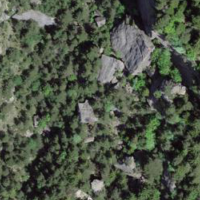
EUNIS habitat code: 43
Species observed at this site:
Cephalanthera rubra